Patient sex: F
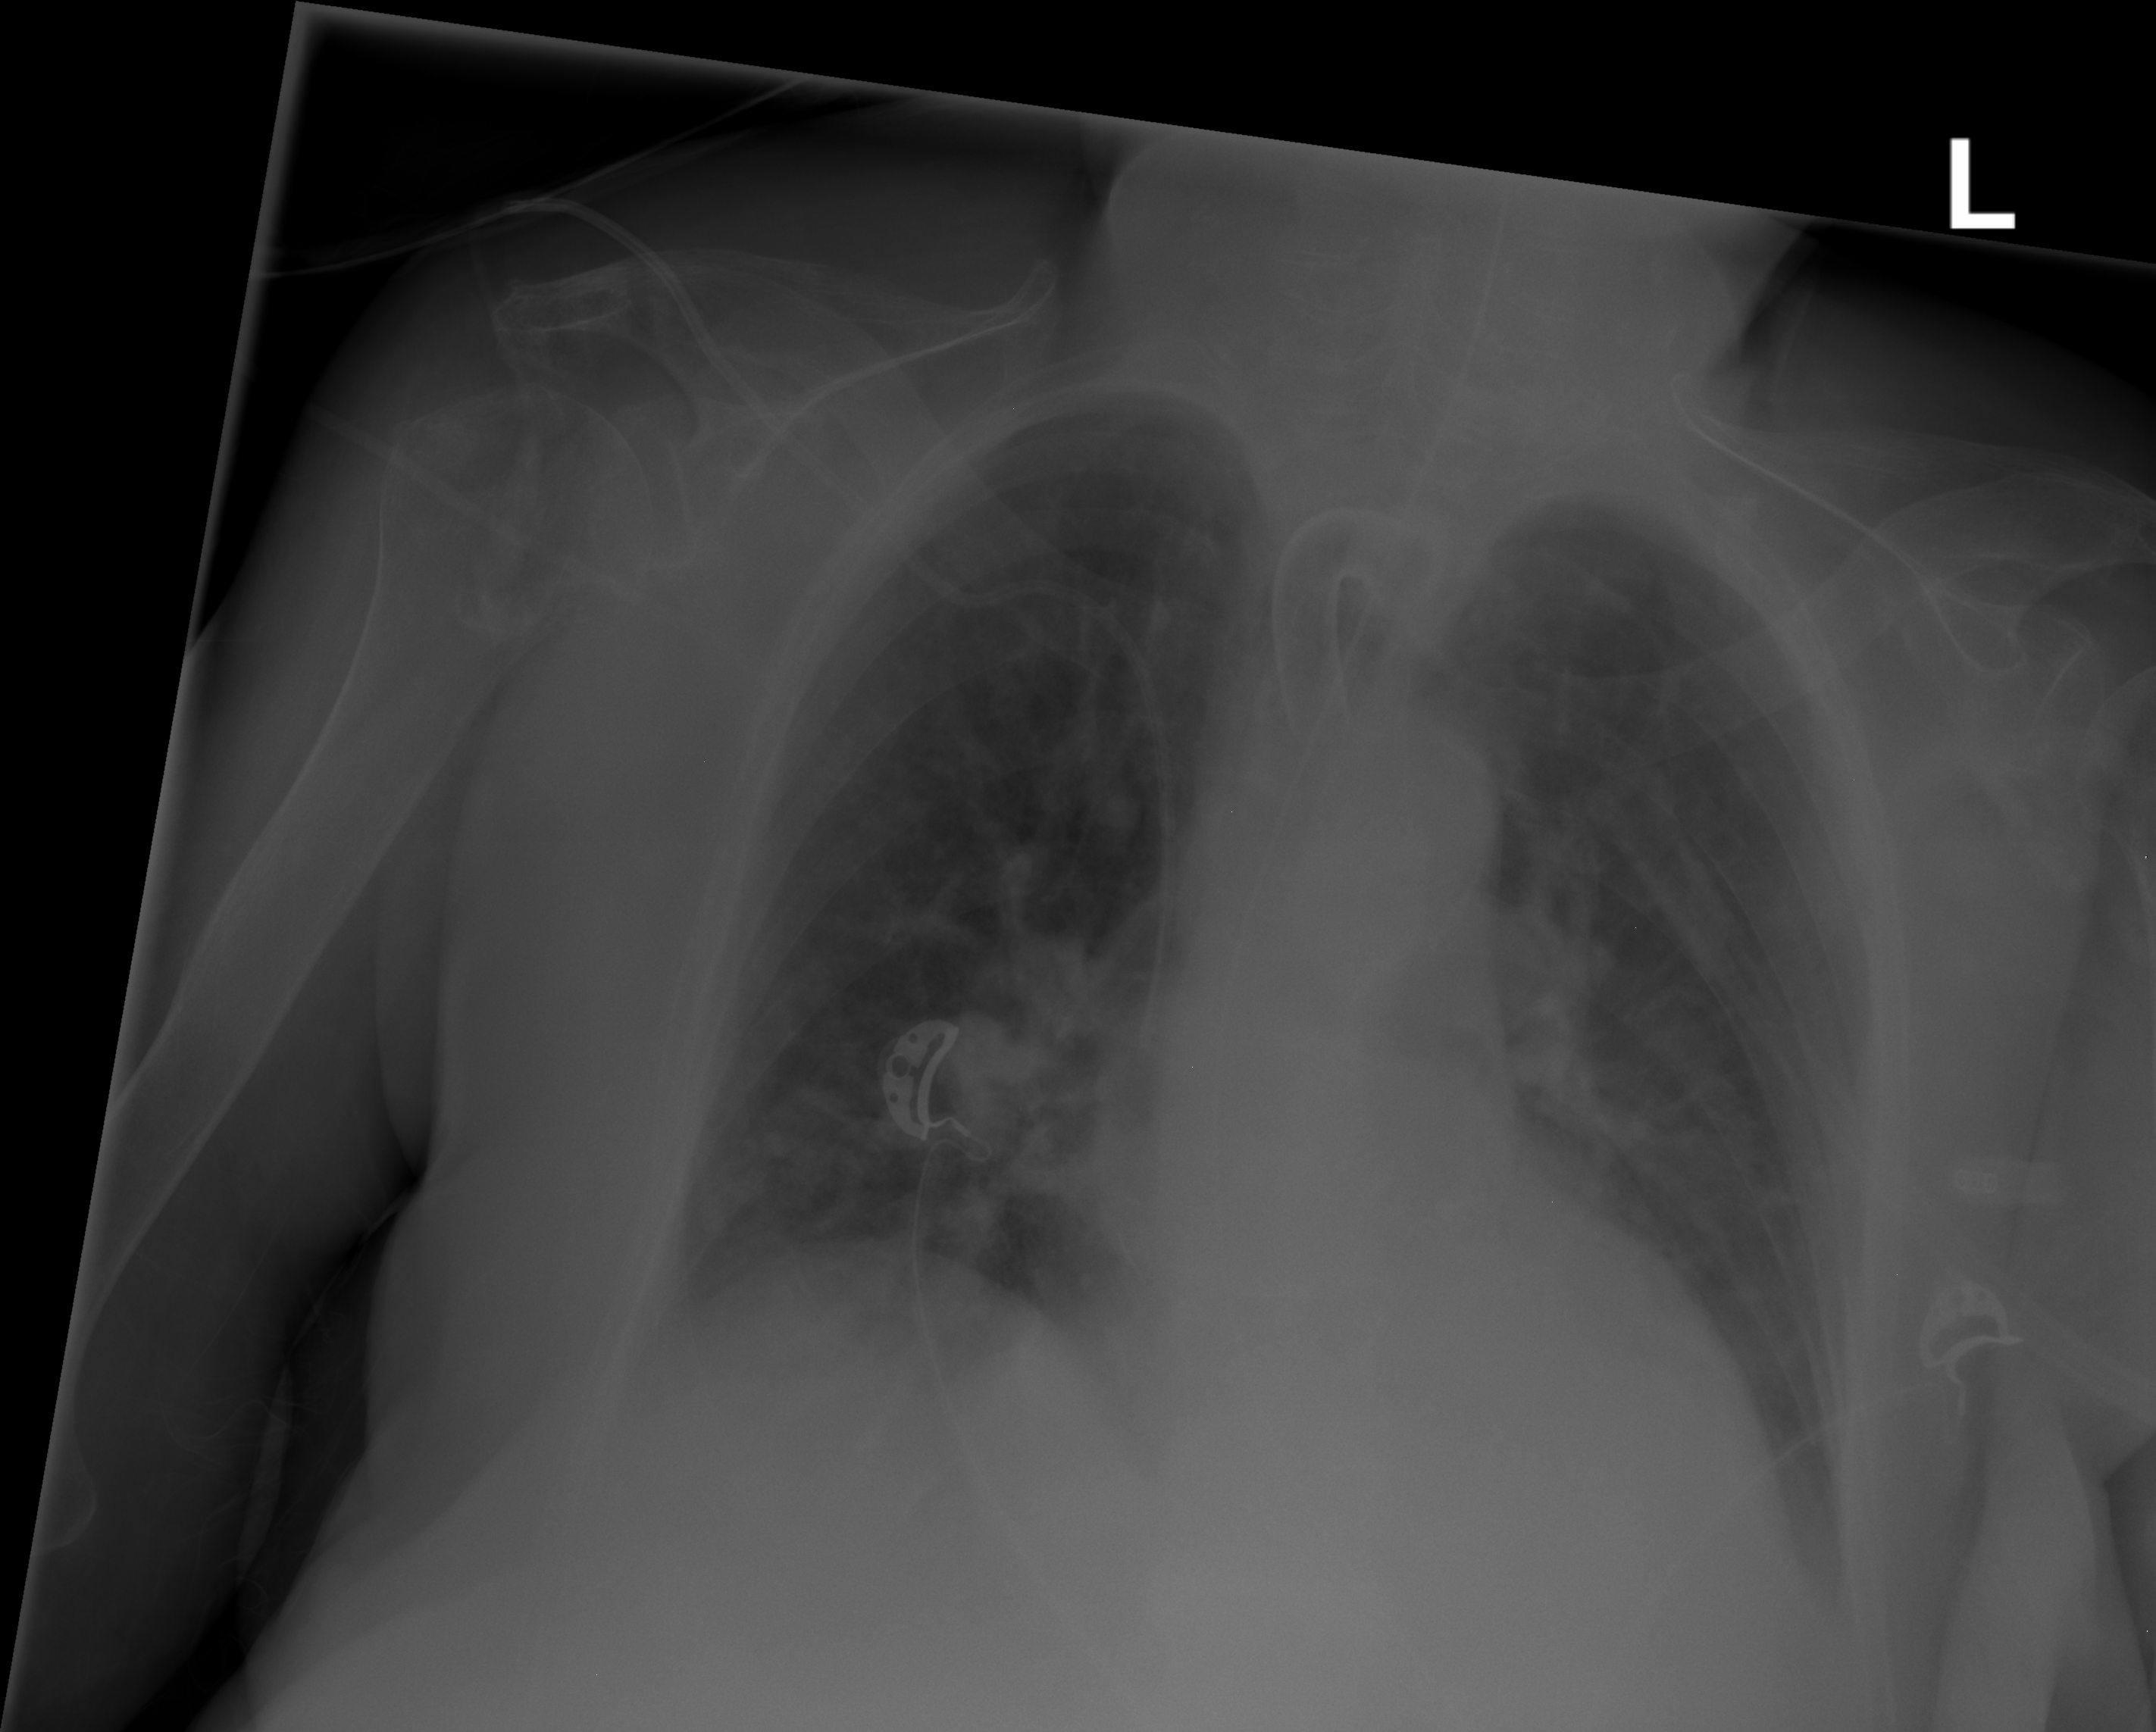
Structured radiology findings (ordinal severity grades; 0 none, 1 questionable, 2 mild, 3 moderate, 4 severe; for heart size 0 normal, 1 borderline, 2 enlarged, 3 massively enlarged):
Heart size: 1
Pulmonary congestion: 0
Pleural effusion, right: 0
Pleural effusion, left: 2
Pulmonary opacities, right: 0
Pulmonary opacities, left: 0
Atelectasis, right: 0
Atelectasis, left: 0